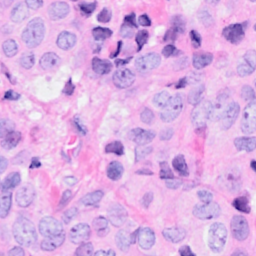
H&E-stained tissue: Breast